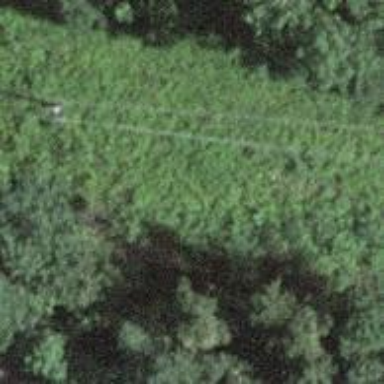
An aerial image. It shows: Power pole.